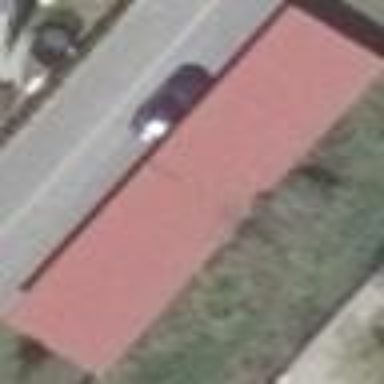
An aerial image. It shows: Carport building.